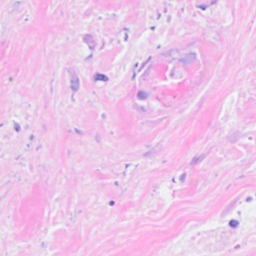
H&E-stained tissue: Breast